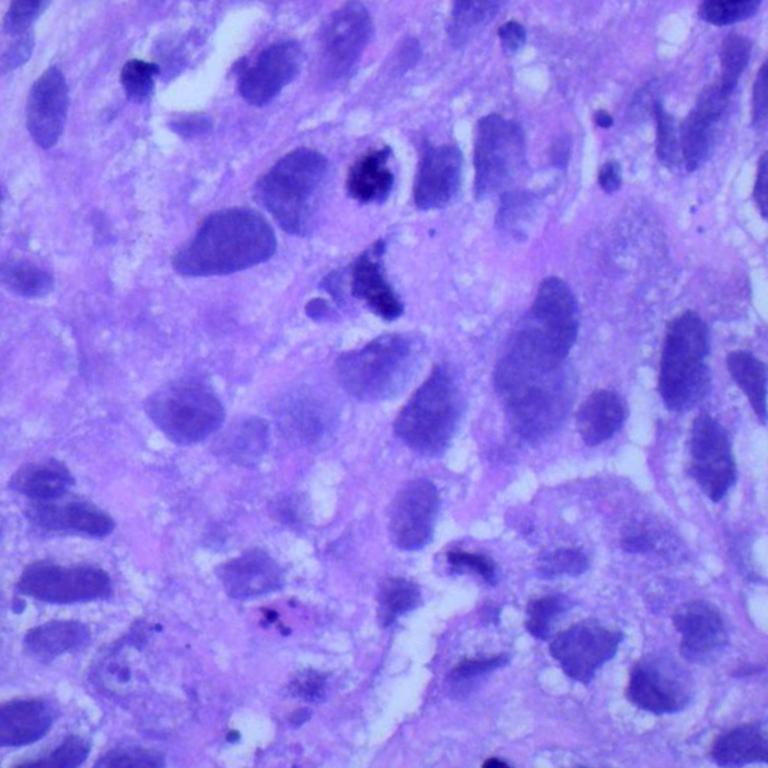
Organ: lung
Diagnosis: squamous carcinomas